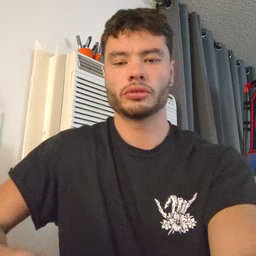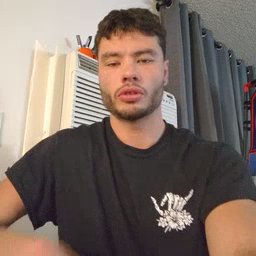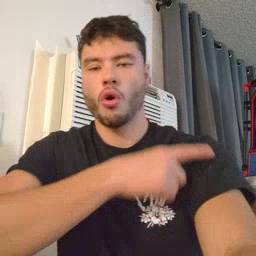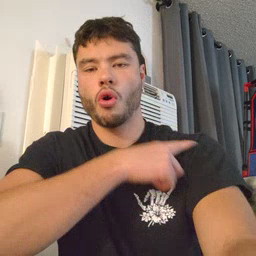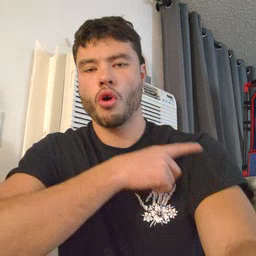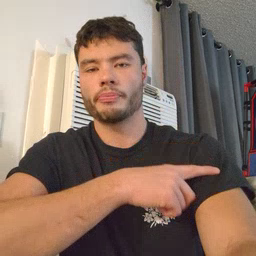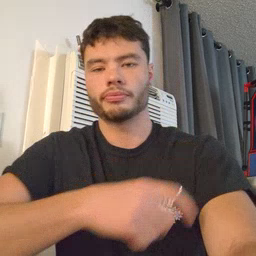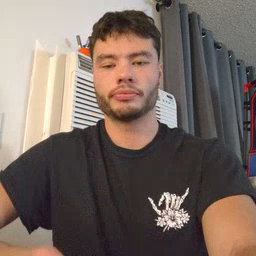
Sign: arm